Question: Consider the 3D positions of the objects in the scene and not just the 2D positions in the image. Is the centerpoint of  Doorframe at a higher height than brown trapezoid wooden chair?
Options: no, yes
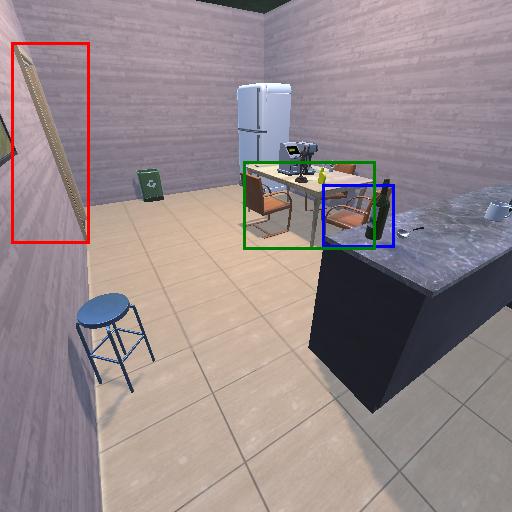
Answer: no